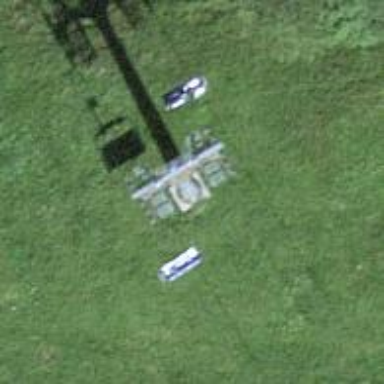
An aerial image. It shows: Pylon for aerialway.